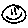
Label: smiley face